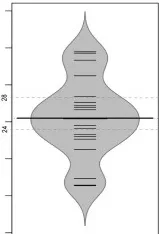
Pituitary dysfunctions and metabolic disorders. BMIs of the evaluated cases (n = 20).
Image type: radiology (x_ray)